Question: I have a JQuery popup, which I have scripted as follows.
'''
<style>
.ui-widget-overlay {
position: absolute;
top: 0;
left: 0;
width: 100%;
height: 100%;
background-color: #000;
opacity: 0.7;
z-index: 0;
}
</style>
var wWidth = $(window).width();
var dWidth = wWidth * 0.85;
var wHeight = $(window).height();
var dHeight = wHeight * 0.85;
$('#QualifyLead').dialog({
autoOpen: false,
draggable: false,
resizable: false,
bgiframe: false,
modal: true,
width: dWidth,
height: dHeight,
closeOnEscape: false,
title: "Enter Qualify Lead Information",
open: function (type, data) {
$(this).parent().appendTo("form");
}
});
Sys.WebForms.PageRequestManager.getInstance().add_pageLoaded(function (evt, args) {
var wWidth = $(window).width();
var dWidth = wWidth * 0.85;
var wHeight = $(window).height();
var dHeight = wHeight * 0.85;
$('#QualifyLead').dialog({
autoOpen: false,
draggable: false,
resizable: false,
bgiframe: false,
modal: true,
width: dWidth,
height: dHeight,
closeOnEscape: false,
title: "Enter Qualify Lead Information",
open: function (type, data) {
$(this).parent().appendTo("form");
}
});
});
'''
There is a problem with this. When I have many records in my grid (), I have to scroll to see the last row. When I click the button of the last row, the popup doesn't fit the height of the window. You can check the attached screenshot.

What am I missing?
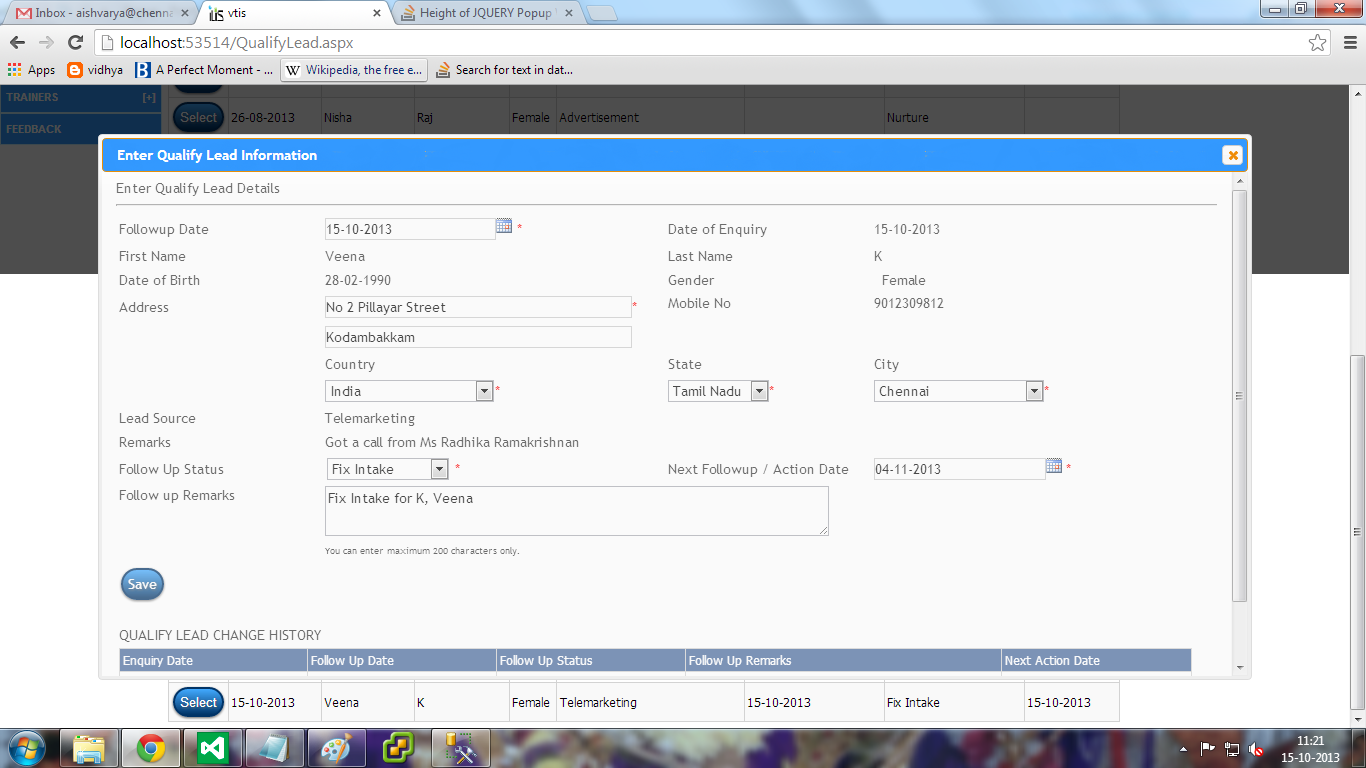
Answer: Instead of:
'''
var wHeight = $(window).height();
'''
try this:
'''
var wHeight = $(window).css("height");
'''